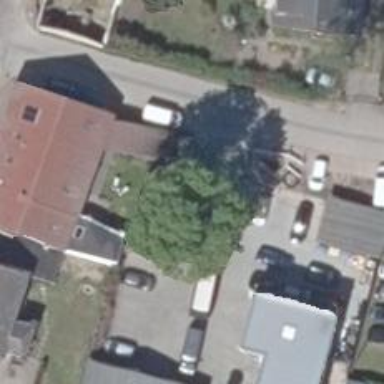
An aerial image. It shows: Car repair shop.